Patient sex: M
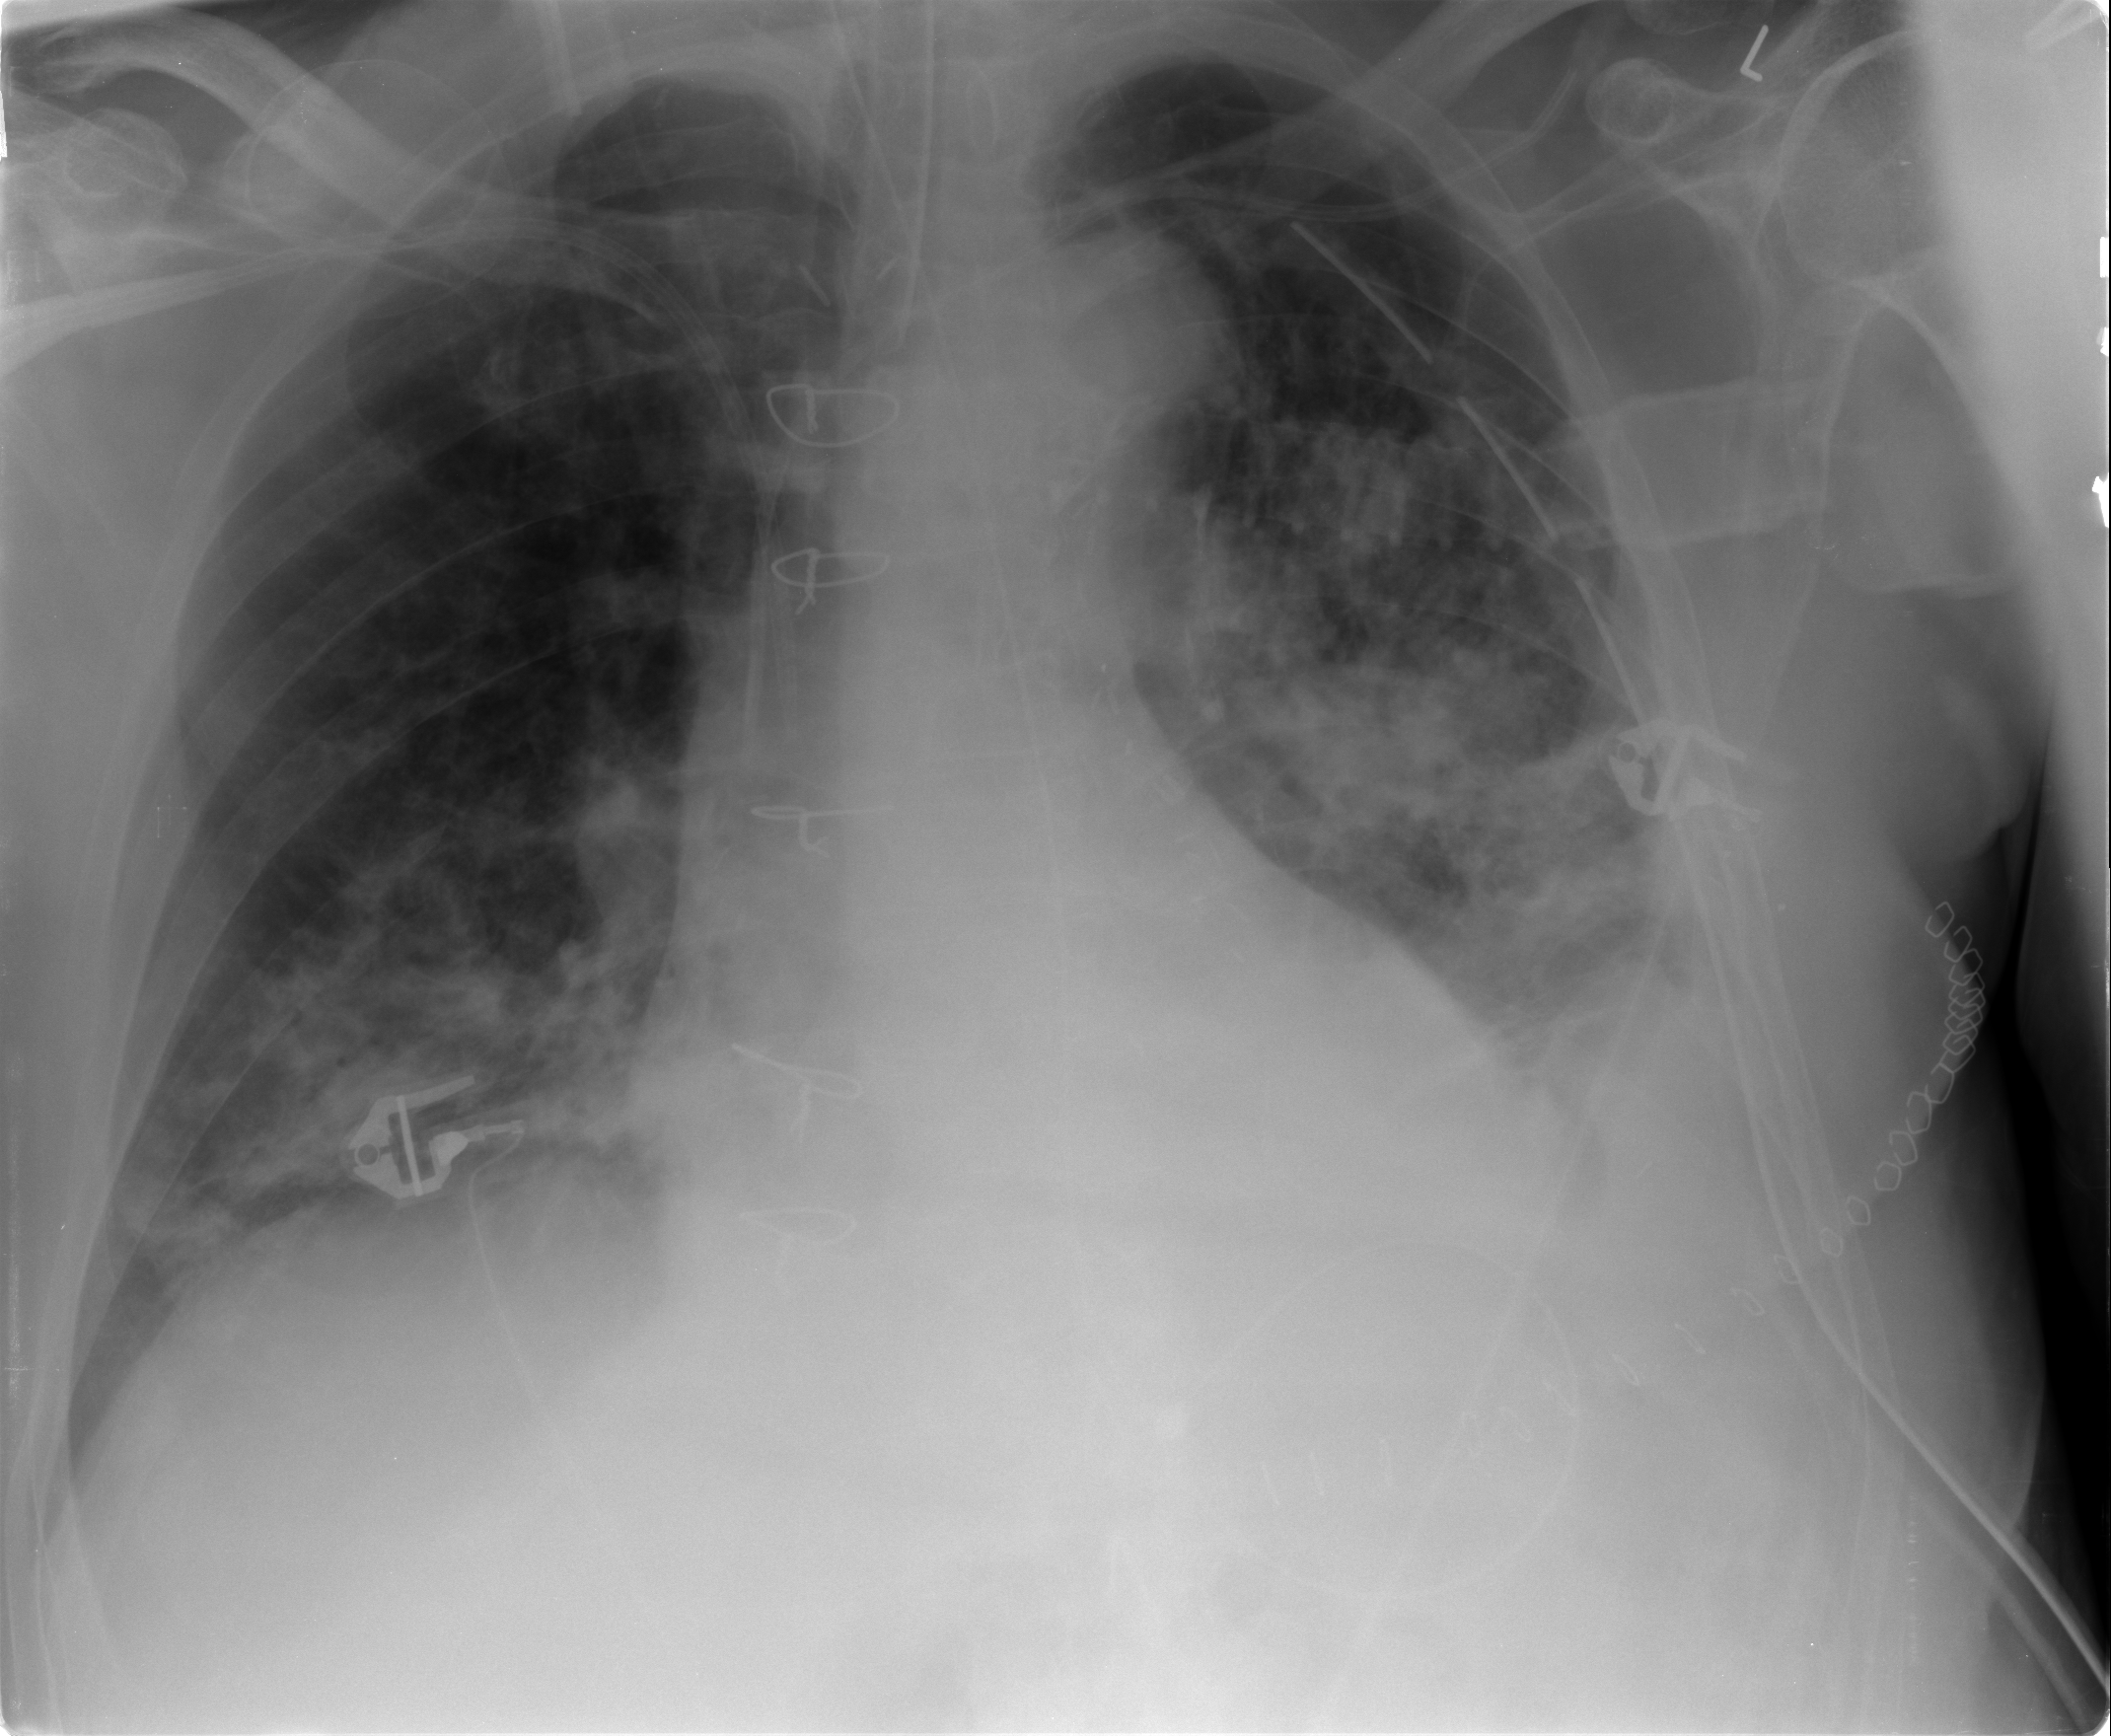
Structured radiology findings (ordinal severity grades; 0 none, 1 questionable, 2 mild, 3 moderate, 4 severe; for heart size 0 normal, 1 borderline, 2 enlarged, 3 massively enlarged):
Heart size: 1
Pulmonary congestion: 0
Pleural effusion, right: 0
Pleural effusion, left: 2
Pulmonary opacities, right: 2
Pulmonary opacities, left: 3
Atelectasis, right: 2
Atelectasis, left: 2